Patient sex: F
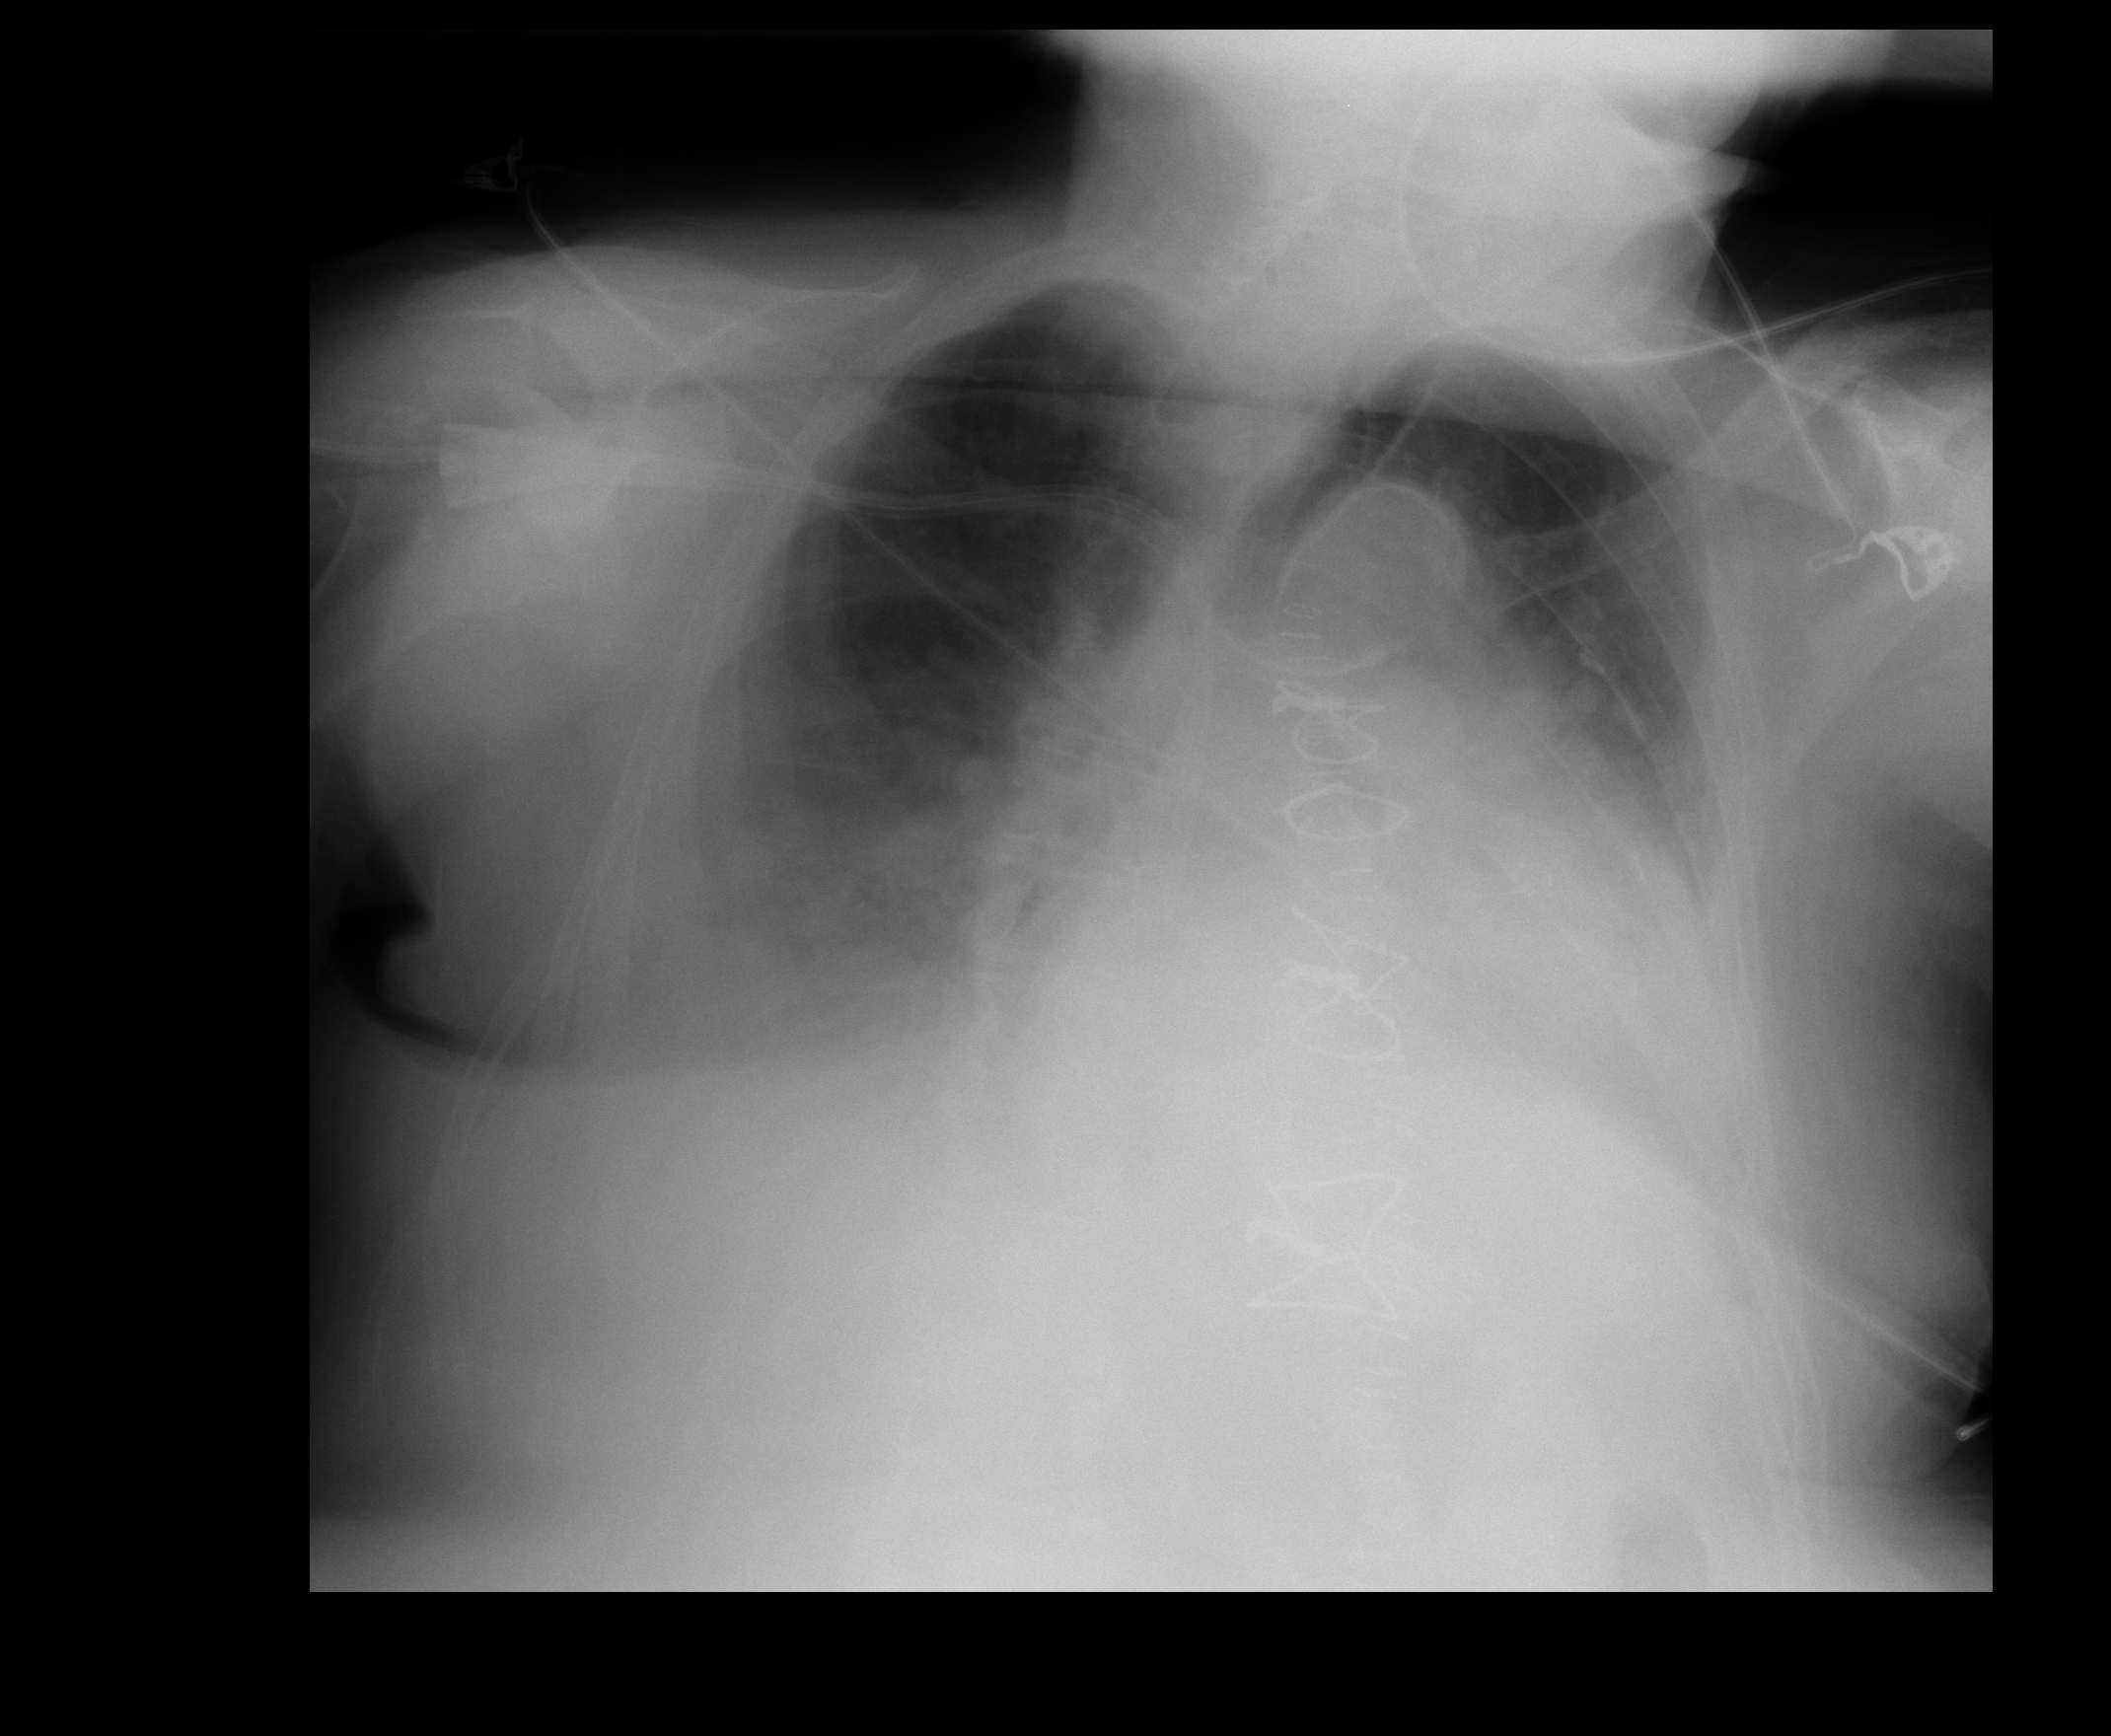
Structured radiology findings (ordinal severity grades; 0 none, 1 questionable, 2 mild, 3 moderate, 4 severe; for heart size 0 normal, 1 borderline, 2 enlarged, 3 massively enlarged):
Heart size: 2
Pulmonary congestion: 2
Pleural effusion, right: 3
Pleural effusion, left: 3
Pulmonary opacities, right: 2
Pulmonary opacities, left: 1
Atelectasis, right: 2
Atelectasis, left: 2